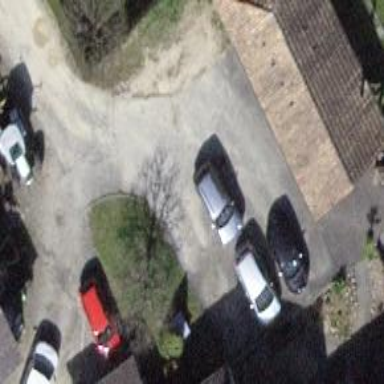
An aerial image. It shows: Driveway with pebblestone surface.